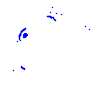
Particle: kaon